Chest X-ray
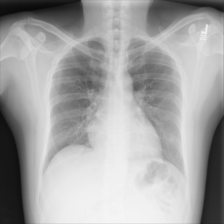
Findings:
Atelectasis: negative
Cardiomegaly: negative
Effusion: negative
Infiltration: negative
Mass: negative
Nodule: negative
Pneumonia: negative
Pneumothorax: negative
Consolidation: negative
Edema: negative
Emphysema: negative
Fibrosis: negative
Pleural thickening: negative
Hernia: negative